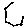
Label: hexagon